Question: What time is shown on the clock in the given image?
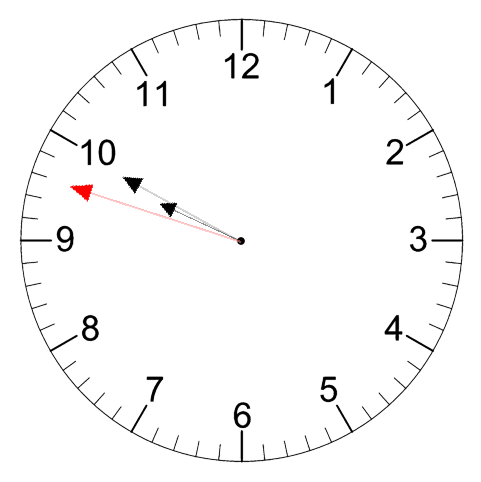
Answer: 09:49:48